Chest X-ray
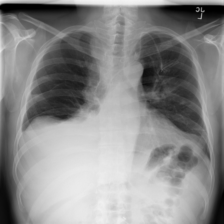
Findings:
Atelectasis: negative
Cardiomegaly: negative
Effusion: positive
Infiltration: negative
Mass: negative
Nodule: negative
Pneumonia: negative
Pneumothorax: negative
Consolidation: negative
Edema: negative
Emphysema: negative
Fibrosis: negative
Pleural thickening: negative
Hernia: negative